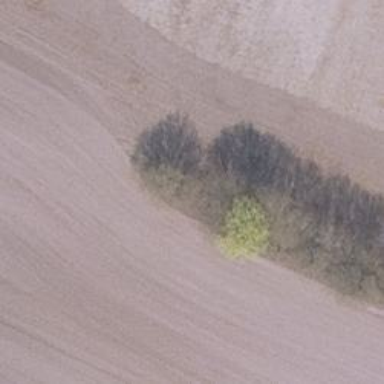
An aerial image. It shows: Row of trees in natural setting.